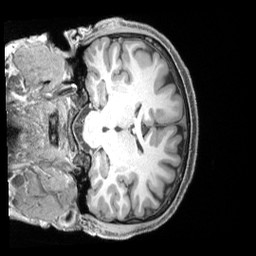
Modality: T1w
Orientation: coronal
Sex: male
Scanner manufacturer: siemens
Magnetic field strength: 3 T
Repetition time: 2.4 s
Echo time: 0.00222 s